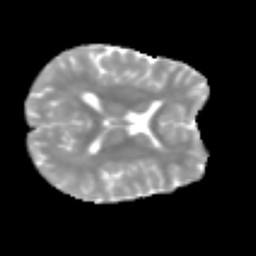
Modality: MD
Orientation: axial
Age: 23
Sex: female
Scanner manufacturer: siemens
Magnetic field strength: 3 T
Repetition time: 2.3 s
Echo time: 0.085 s